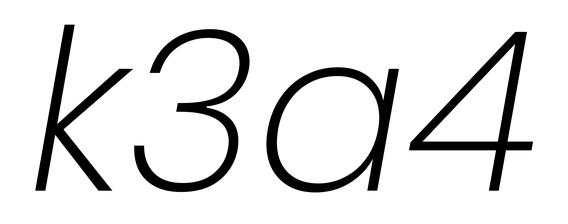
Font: Poppins-ExtraLightItalic